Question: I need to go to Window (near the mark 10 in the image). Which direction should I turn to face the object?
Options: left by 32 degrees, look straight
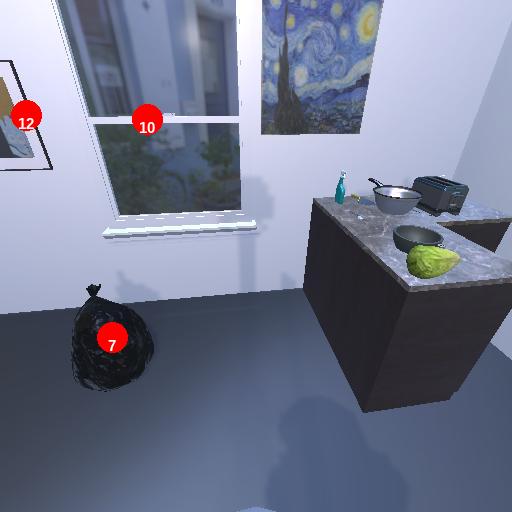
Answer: left by 32 degrees